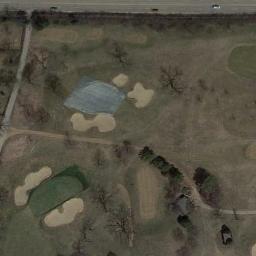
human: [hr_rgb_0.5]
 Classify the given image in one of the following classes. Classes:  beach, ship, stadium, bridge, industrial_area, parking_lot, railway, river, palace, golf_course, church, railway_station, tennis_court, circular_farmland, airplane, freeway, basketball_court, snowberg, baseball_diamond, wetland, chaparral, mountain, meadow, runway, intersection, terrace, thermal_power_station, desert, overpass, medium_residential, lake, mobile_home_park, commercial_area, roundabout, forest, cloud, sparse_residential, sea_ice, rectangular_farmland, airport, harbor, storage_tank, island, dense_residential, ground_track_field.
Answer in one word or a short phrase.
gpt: golf_course